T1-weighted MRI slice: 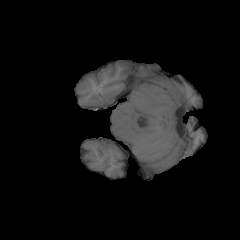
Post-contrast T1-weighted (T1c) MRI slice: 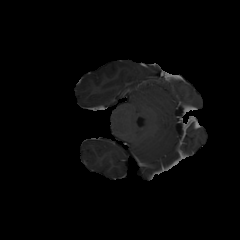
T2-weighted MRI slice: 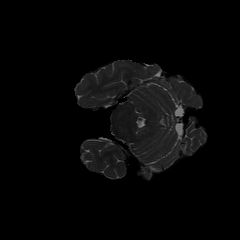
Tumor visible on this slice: no